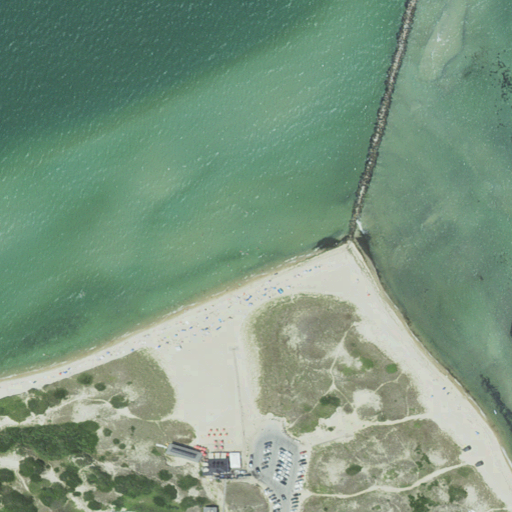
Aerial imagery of beach in Massachusetts named Jetties Beach containing open water, barren land, grassland, medium intensity development, and high intensity development